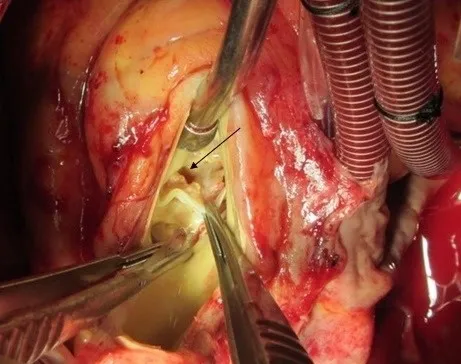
Fistula to pulmonary artery (black arrow).
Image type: medical_photograph (other_medical_photograph)